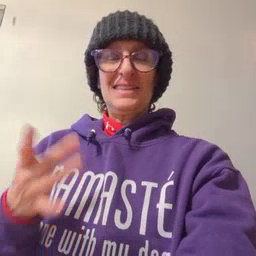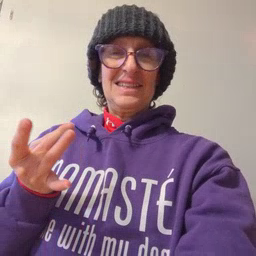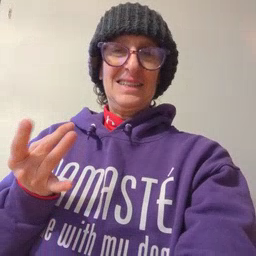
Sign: sticky